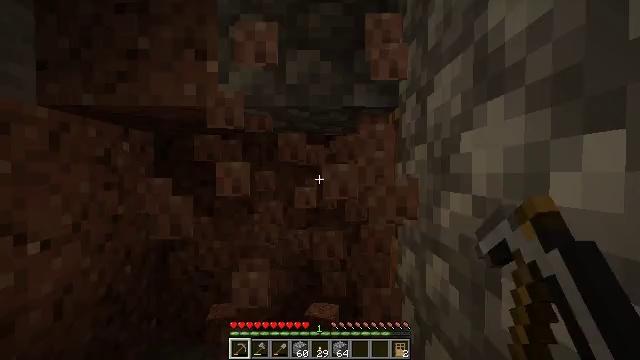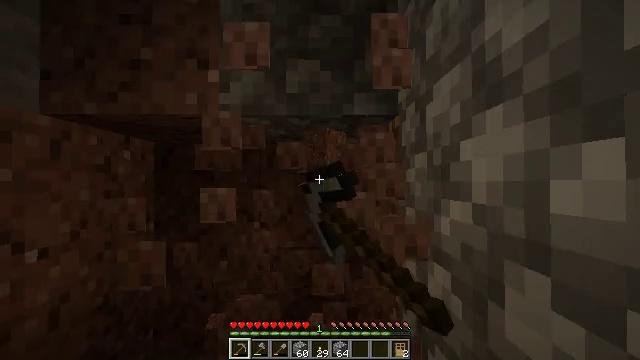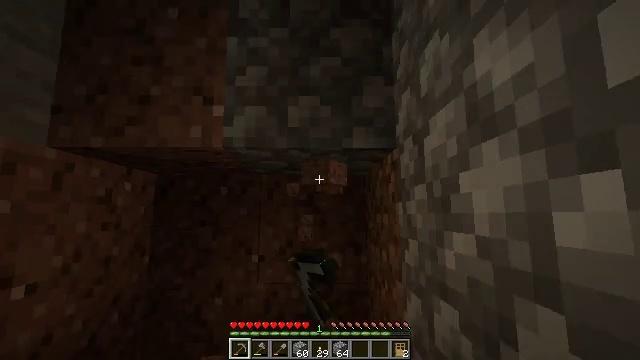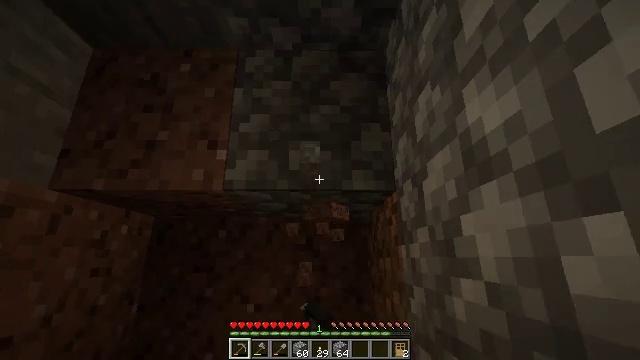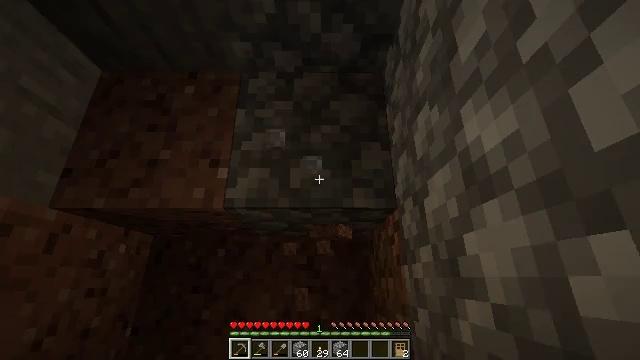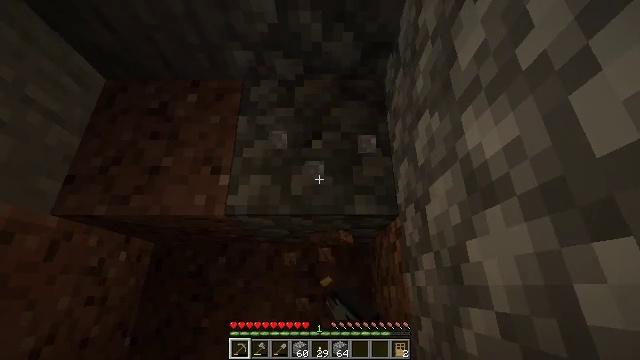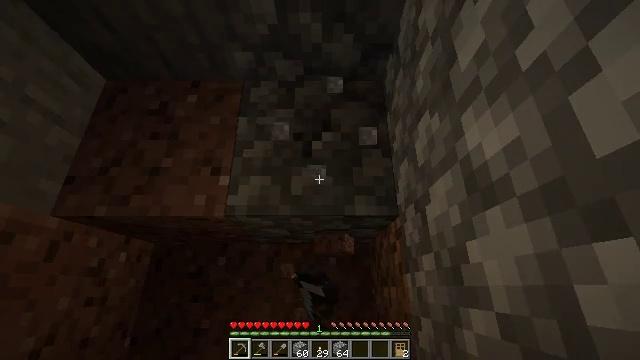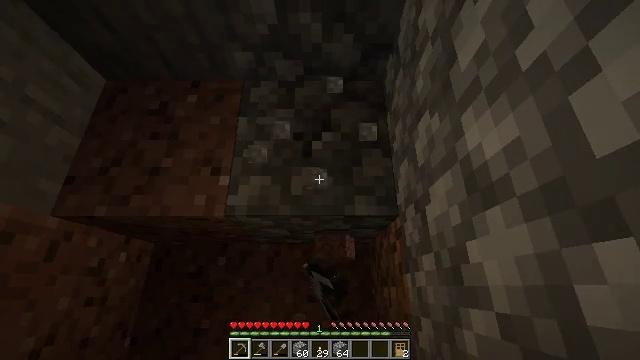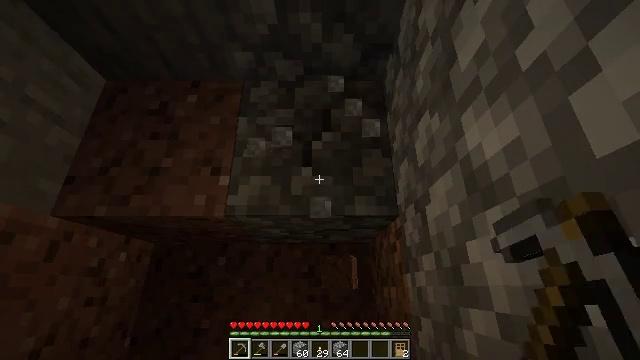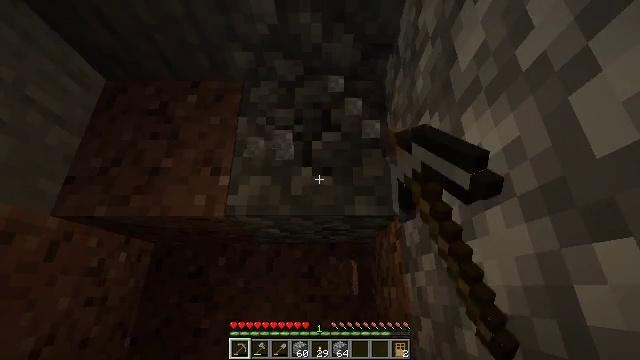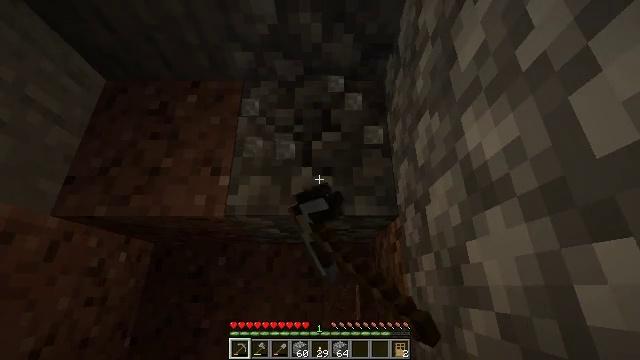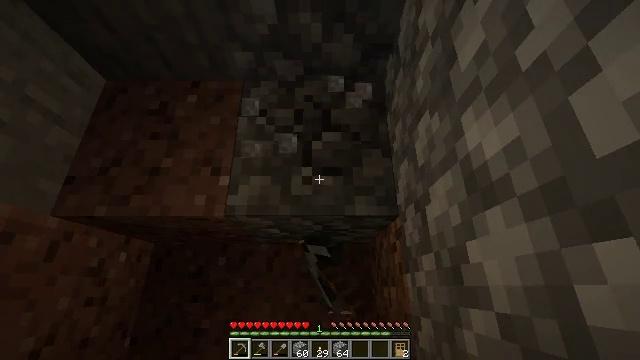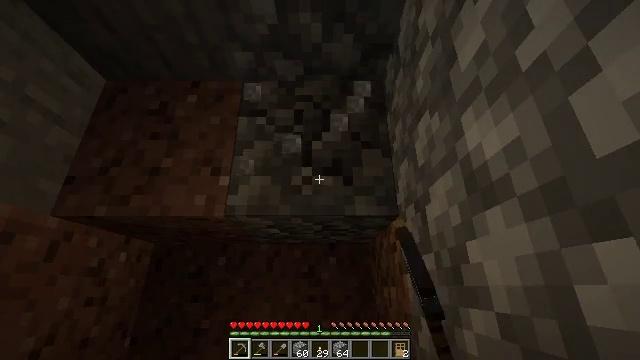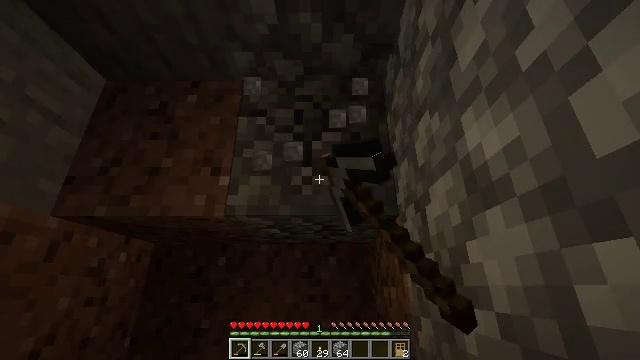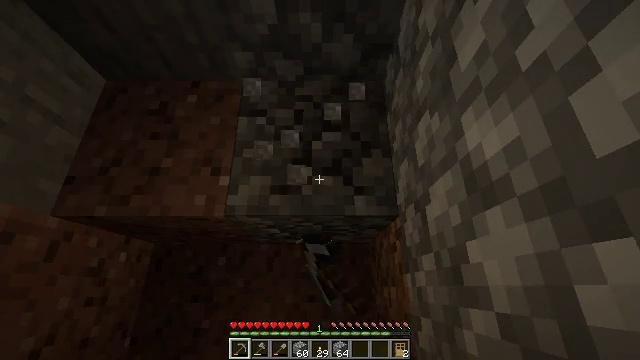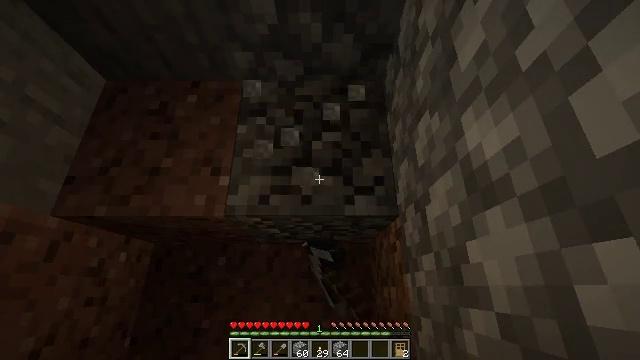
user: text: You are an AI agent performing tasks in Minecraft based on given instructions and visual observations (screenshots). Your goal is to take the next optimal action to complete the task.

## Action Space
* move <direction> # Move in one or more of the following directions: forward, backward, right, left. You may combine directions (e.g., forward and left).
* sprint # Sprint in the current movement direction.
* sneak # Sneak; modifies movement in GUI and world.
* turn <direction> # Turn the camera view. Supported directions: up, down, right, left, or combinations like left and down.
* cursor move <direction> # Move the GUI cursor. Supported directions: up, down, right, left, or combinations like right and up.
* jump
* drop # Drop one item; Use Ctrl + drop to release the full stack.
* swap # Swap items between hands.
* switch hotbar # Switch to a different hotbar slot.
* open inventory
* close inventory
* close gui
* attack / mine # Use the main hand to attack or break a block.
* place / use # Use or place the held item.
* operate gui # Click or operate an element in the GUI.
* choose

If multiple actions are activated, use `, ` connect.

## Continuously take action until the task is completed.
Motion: motion action
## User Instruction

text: Collect cobblestone blocks for construction.
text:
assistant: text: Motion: turn up, attack / mine
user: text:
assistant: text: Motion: turn up, attack / mine
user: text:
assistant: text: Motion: turn up, attack / mine
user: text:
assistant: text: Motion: turn up, attack / mine
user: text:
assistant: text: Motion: turn up, attack / mine
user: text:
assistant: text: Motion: attack / mine
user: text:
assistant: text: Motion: attack / mine
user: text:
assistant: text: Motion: attack / mine
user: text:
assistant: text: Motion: attack / mine
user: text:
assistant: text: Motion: attack / mine
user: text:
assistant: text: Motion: attack / mine
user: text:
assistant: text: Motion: attack / mine
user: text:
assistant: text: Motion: attack / mine
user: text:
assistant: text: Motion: attack / mine
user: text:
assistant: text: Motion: attack / mine
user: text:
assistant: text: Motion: attack / mine
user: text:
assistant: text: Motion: turn left, attack / mine
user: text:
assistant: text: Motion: turn left, attack / mine
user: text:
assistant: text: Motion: turn left, attack / mine
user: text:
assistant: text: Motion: turn left, attack / mine
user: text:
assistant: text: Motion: turn left, attack / mine
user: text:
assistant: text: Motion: turn left, attack / mine
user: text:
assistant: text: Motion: turn left, attack / mine
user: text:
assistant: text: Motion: attack / mine